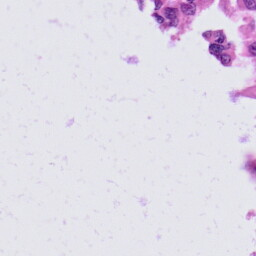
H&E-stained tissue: Skin